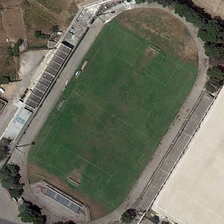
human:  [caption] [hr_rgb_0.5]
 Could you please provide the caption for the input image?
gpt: some trees are planted around the playground .

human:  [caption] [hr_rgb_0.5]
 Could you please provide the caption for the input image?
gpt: beside the playground there is a bare land .

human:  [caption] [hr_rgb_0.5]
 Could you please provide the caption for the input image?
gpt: some trees are planted around the playground .

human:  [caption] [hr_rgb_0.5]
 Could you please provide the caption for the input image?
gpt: beside the playground there is a bare land .

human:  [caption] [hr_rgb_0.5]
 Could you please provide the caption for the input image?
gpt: beside the playground there is a bare land .